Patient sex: M
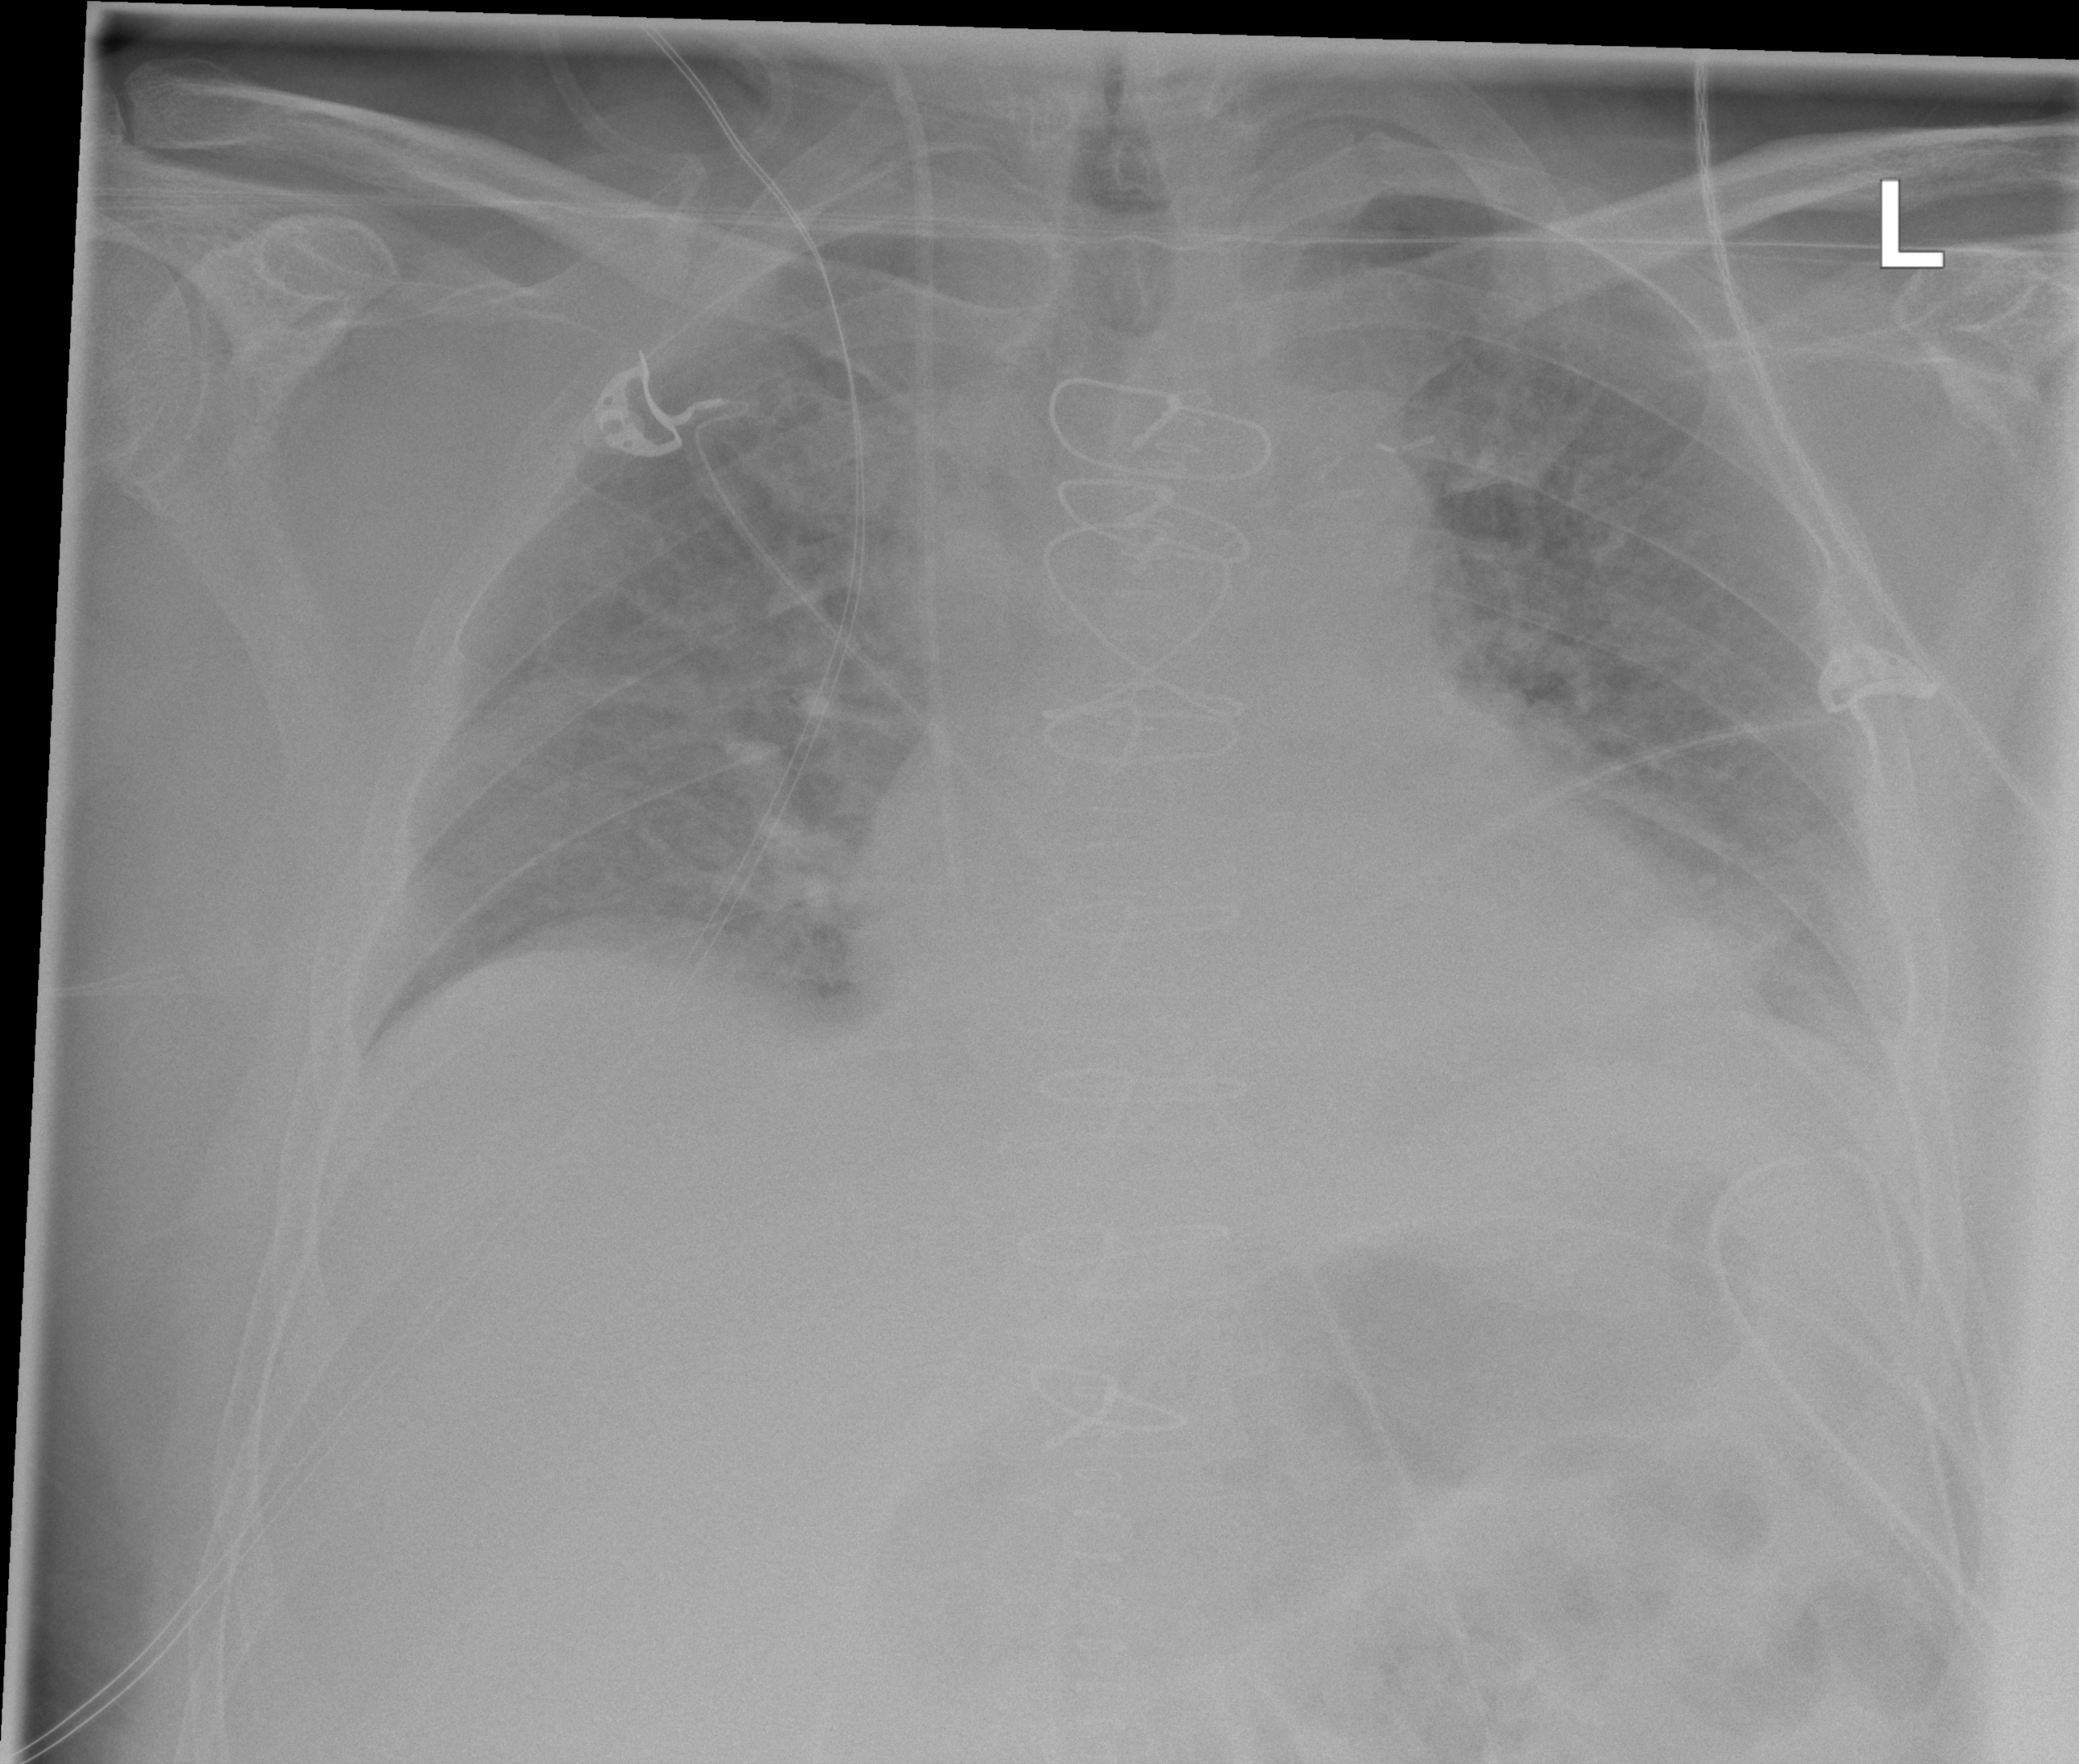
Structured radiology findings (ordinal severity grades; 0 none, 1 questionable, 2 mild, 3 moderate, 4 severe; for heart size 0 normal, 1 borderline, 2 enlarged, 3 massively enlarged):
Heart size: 2
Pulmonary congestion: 2
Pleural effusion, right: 0
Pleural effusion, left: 1
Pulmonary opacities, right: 1
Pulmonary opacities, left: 1
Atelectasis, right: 1
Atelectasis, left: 2